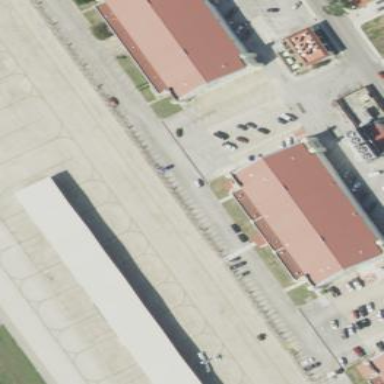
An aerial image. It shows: Airport hangar.